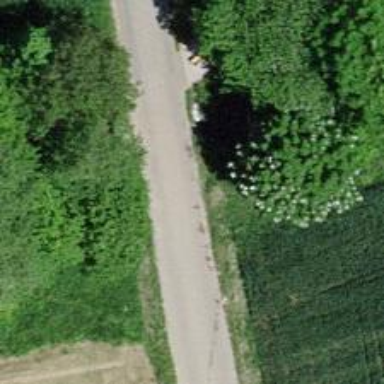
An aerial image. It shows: Track road going over bridge with grade1 tracktype.